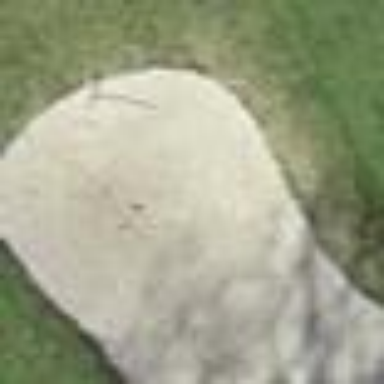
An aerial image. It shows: Golf bunker filled with natural sand.